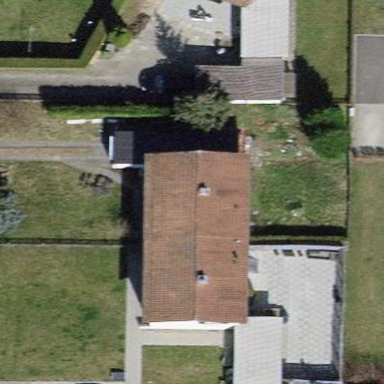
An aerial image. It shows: Building with tiled roof.